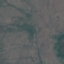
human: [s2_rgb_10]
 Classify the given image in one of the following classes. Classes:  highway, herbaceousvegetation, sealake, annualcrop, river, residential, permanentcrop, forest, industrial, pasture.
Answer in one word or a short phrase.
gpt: HerbaceousVegetation